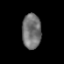
Tissue: prostate
Cell type: T cells
Senescence score: 0.3539
Nuclear area (px): 652
Mean DAPI intensity: 114.523